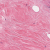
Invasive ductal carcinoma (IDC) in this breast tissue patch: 0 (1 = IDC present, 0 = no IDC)